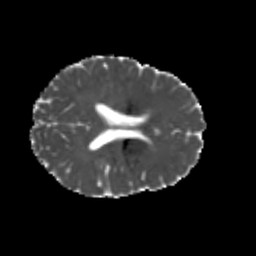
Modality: MD
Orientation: axial
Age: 24
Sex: male
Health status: healthy
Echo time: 0.074 s